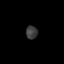
Tissue: skin
Cell type: Epithelial cells
Senescence score: 0.2631
Nuclear area (px): 150
Mean DAPI intensity: 59.987